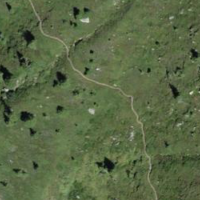
EUNIS habitat code: 26
Species observed at this site:
Vaccinium myrtillus
Vaccinium uliginosum